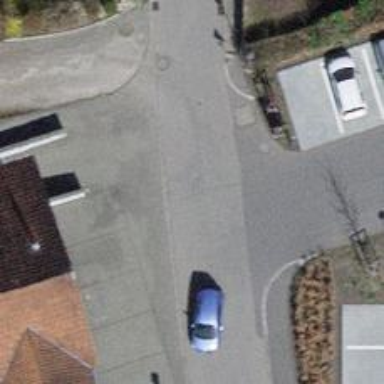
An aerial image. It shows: Residential road.